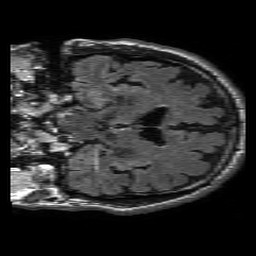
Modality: FLAIR
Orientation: coronal
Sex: male
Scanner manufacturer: philips
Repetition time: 11 s
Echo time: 0.125 s